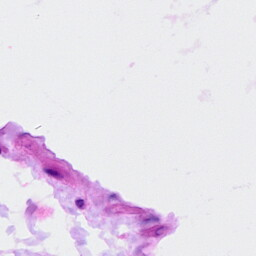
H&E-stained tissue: Ovarian